Interaction volume radius: 5 \u00c5
Interaction volume height: 30 \u00c5
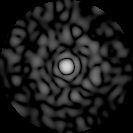
Disorder parameter: 0.8248